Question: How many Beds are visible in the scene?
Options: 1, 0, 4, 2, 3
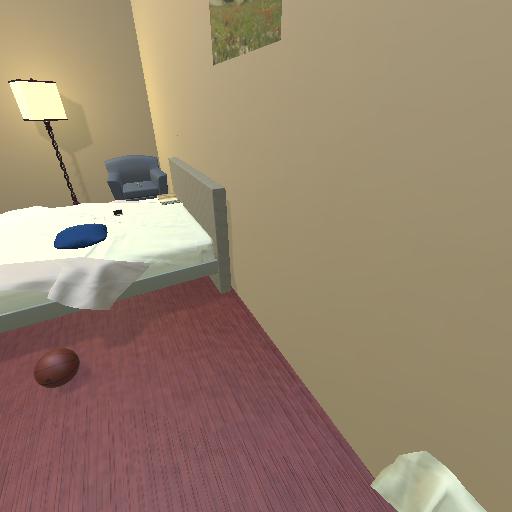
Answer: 1